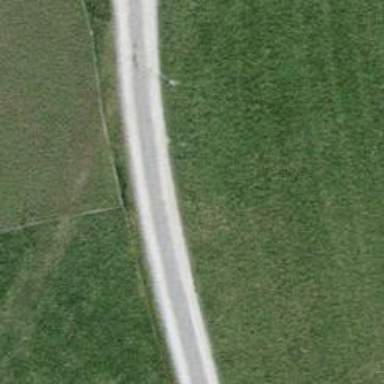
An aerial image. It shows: Track with compacted grade2 surface.